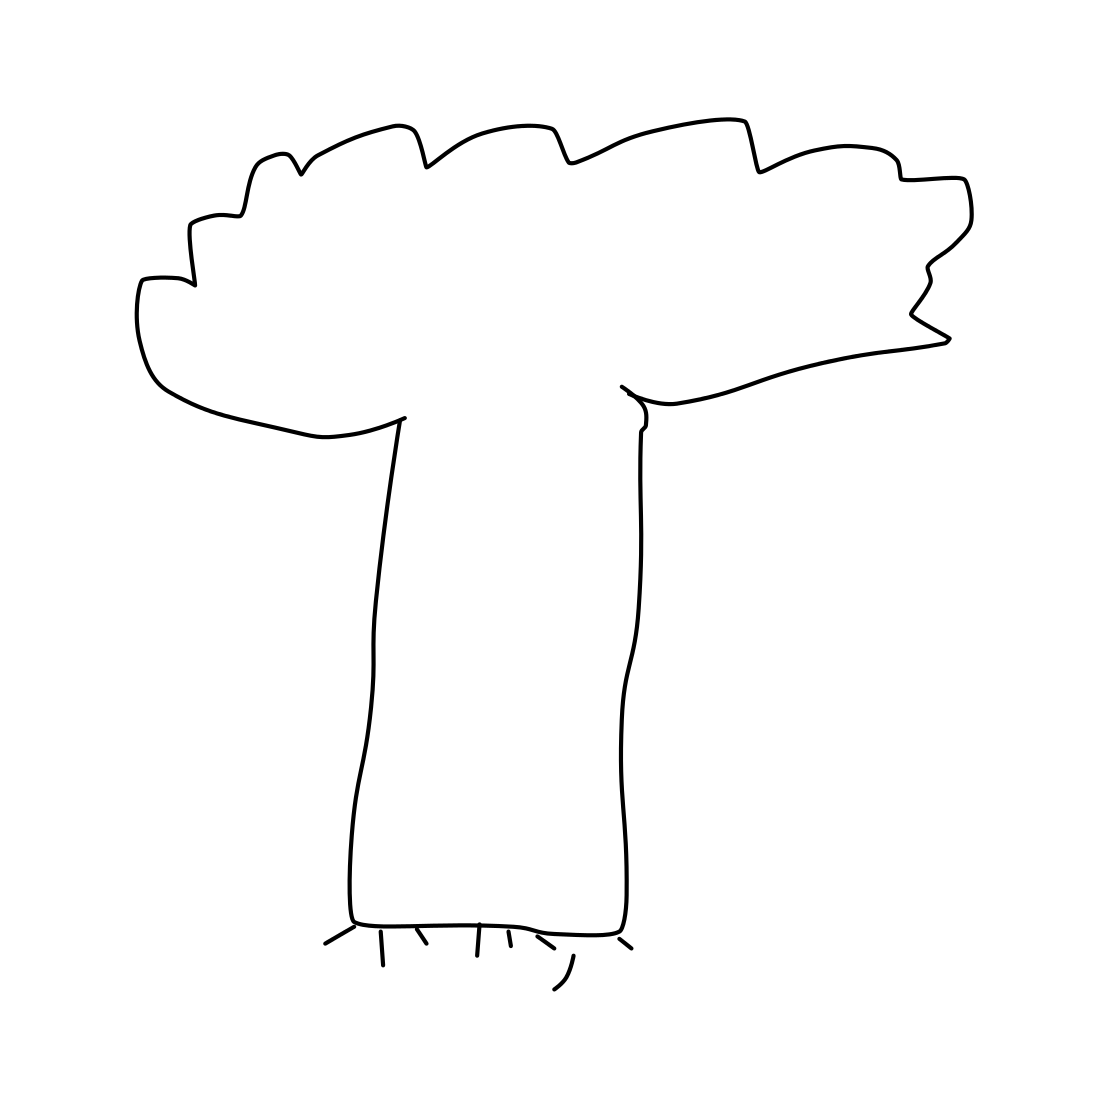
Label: tree